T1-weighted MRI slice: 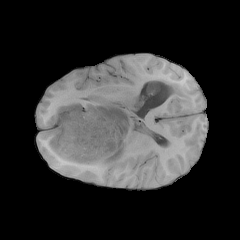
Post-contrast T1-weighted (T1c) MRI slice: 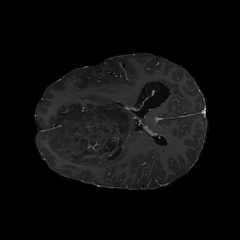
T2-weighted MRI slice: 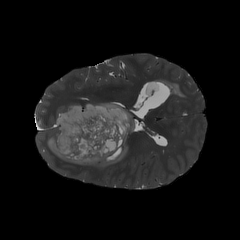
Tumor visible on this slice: yes